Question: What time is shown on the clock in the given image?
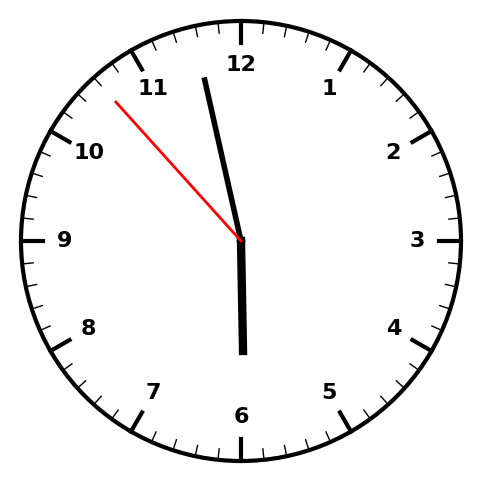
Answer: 05:57:53